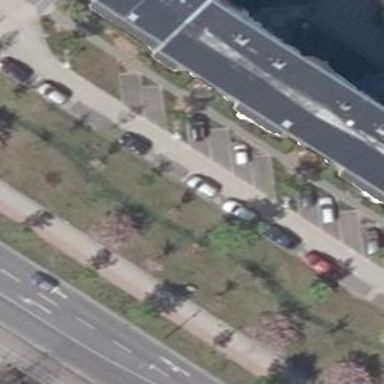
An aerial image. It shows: Parking area with paving stones.